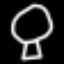
Label: mushroom